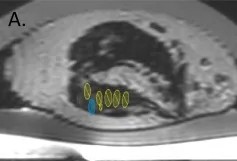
Representative T2-weighted treatment planning images in axial.
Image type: radiology (mri)